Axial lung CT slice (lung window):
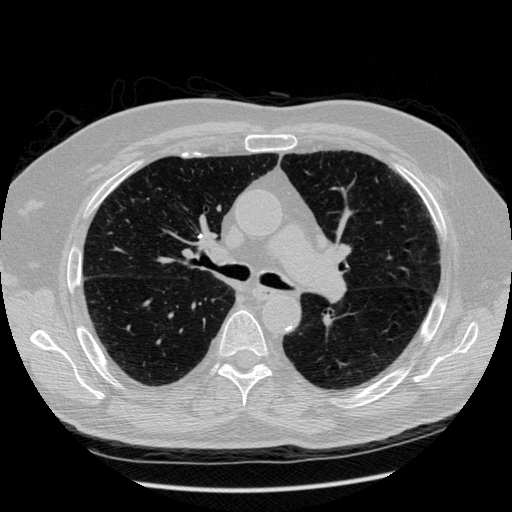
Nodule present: no